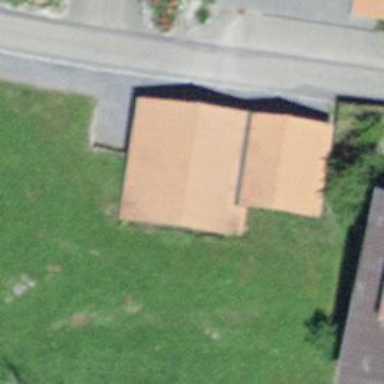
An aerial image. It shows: View of roof of building.